Interaction volume radius: 10 \u00c5
Interaction volume height: 30 \u00c5
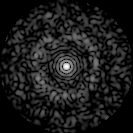
Disorder parameter: 0.8276